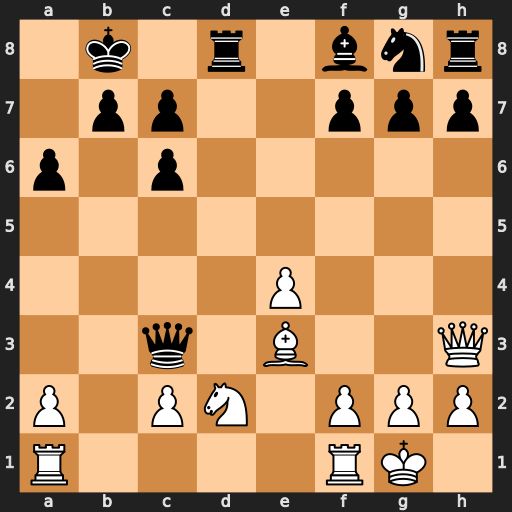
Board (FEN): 1k1r1bnr/1pp2ppp/p1p5/8/4P3/2q1B2Q/P1PN1PPP/R4RK1
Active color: w
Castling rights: -
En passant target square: -
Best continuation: Ba7+ Kxa7 Qxc3